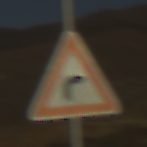
Verkehrszeichen: KurveRechts
Umgebung: Outdoor, Nature
Tageszeit: SunriseSunset
Wetter: Clear
Licht: Natural
Jahreszeit: NotSpecified
Kontrast: HighContrast